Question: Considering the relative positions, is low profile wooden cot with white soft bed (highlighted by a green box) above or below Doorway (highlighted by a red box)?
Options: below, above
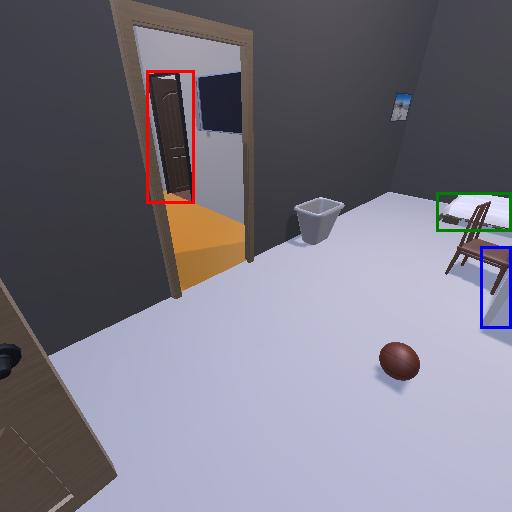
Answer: below